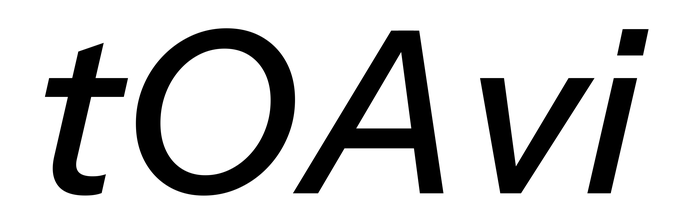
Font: InstrumentSans-Italic_Medium_Italic